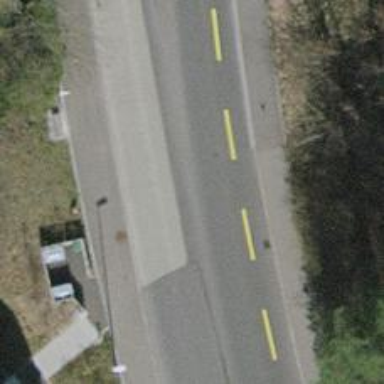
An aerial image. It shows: Bus stop equipped with public transport stop position.